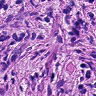
Metastatic tissue present: yes